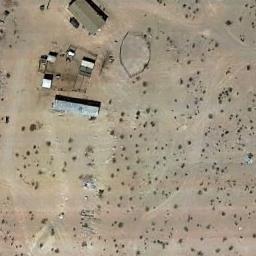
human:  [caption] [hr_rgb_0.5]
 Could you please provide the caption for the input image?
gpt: There are several buildings of different sizes in the sparse residential .

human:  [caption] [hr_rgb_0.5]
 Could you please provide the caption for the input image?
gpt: Two paths lead to a small black house .

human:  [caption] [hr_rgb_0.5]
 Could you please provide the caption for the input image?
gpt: The sparse residential is on the bare land .

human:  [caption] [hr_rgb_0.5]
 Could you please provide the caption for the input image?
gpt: There are several houses of different sizes in sparse residential areas surrounded by open spaces .

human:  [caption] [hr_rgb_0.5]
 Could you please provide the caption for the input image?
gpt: A sparse residential area with several buildings and bare land .